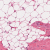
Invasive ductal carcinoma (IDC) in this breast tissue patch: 0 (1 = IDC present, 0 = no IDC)